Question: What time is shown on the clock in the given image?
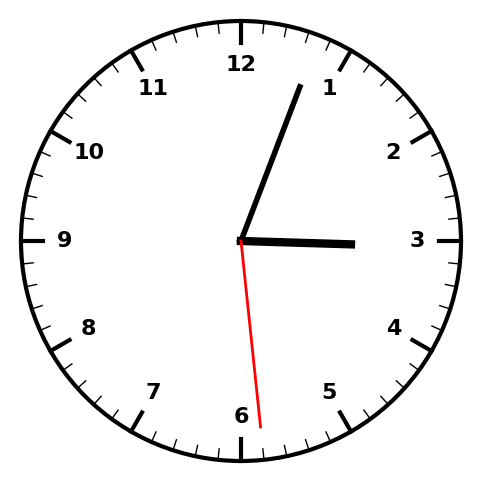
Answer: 03:03:29